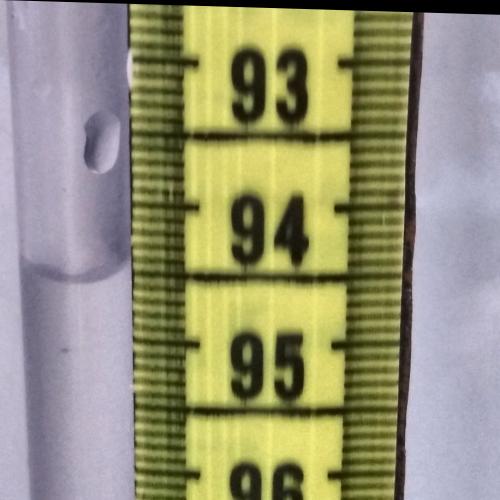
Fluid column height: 94.5 cm